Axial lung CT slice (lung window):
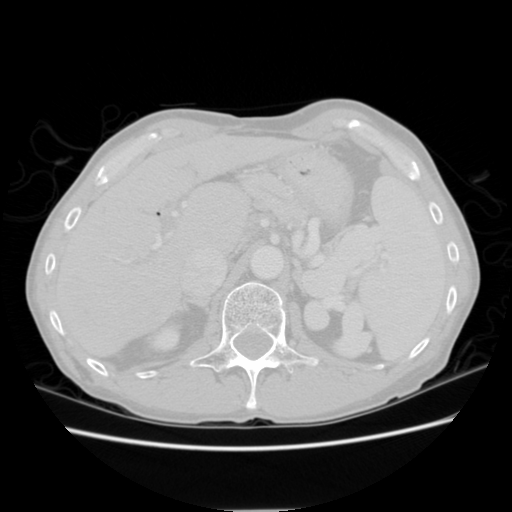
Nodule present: no